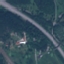
Label: Highway